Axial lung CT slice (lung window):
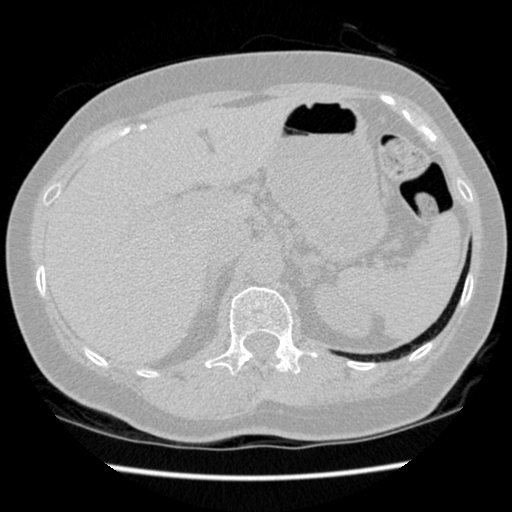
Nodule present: no